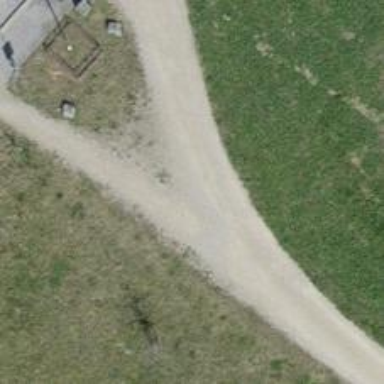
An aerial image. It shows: Compacted track with grade2 surface.